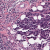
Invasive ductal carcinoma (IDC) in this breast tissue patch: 1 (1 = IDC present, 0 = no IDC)